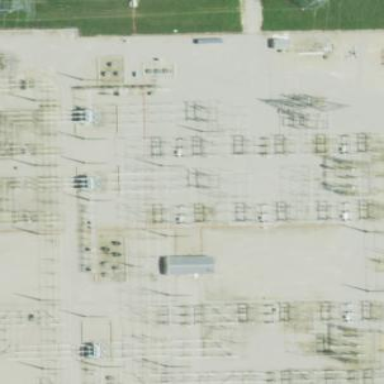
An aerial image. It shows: Fenced power substation at the transmission level.